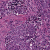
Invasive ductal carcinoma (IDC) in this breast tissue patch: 1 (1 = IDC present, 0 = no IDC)